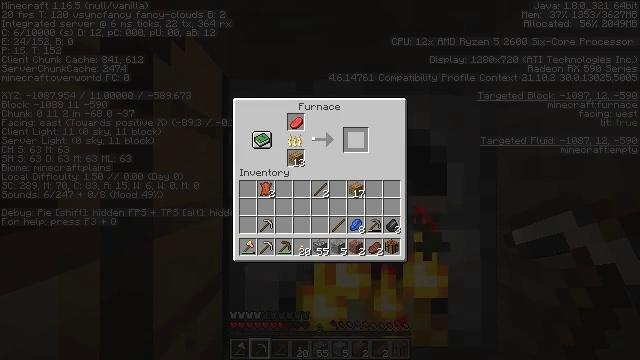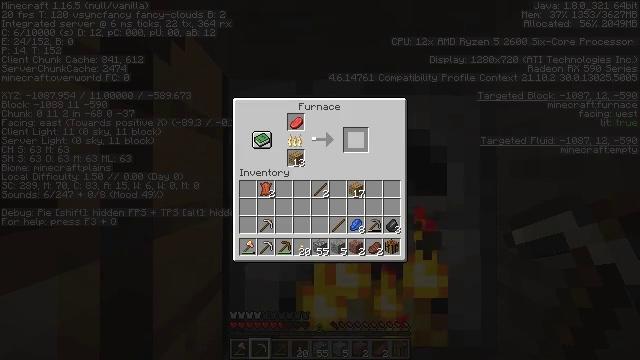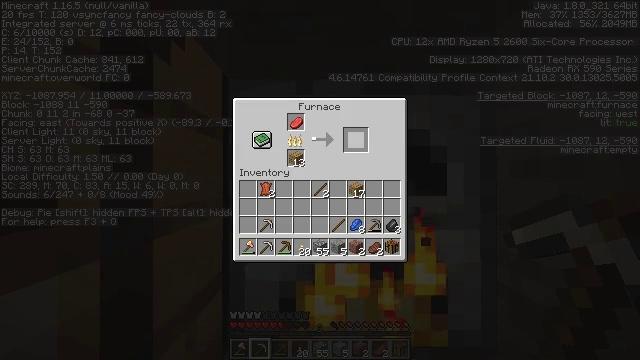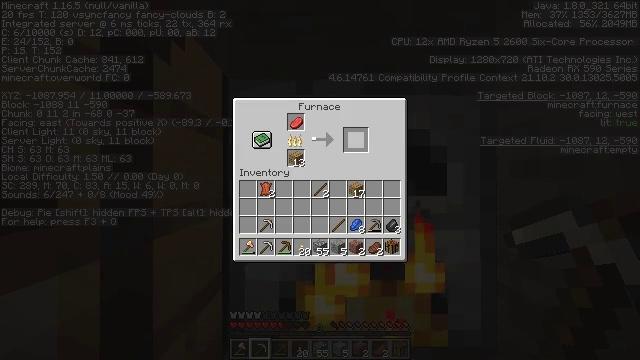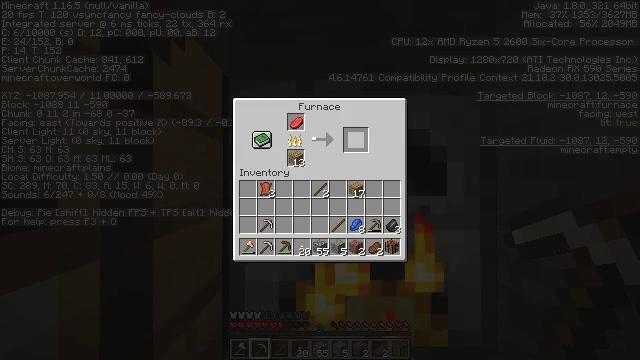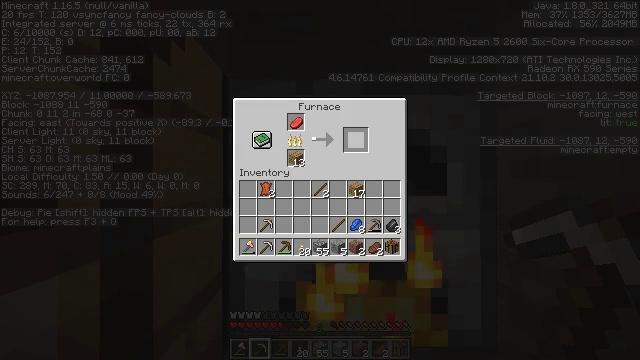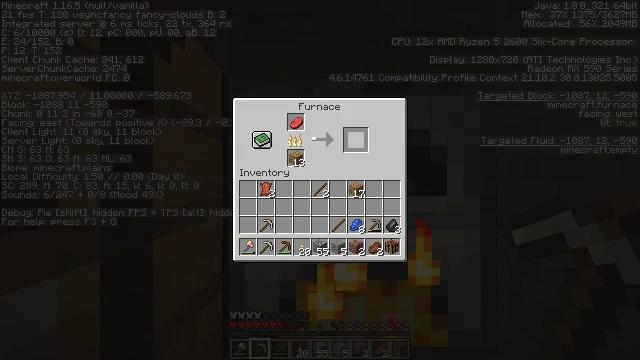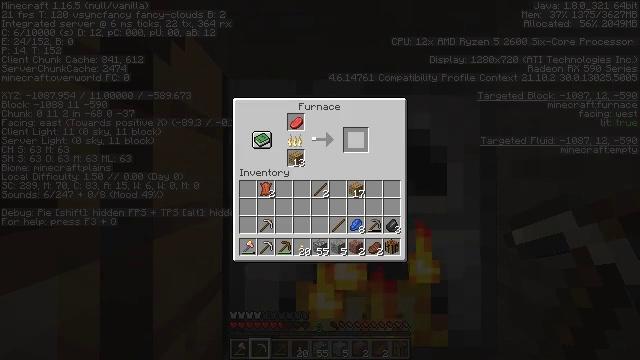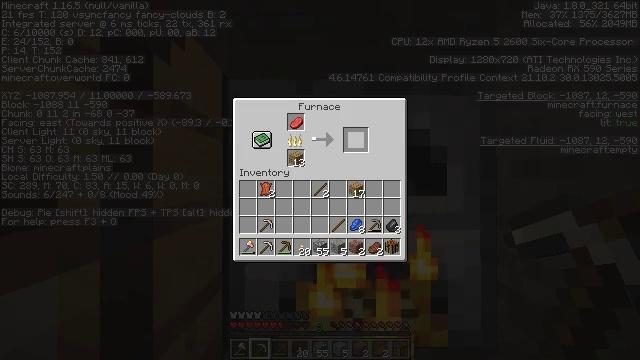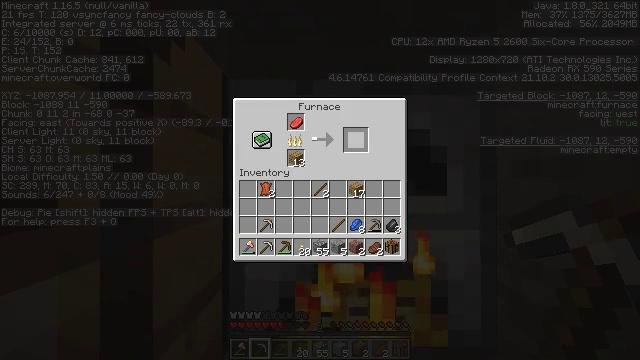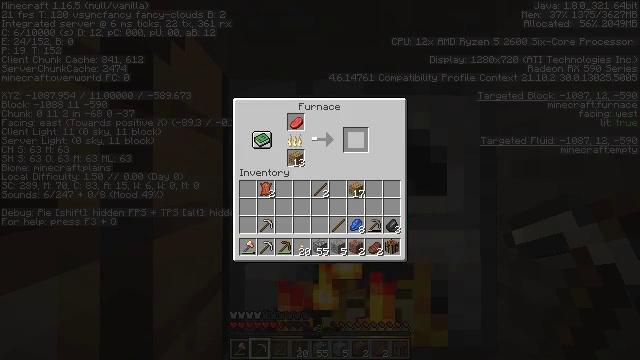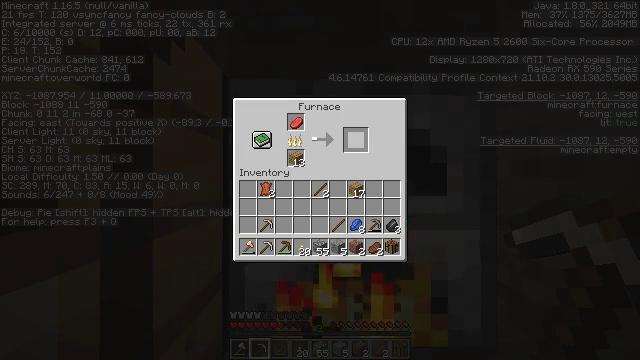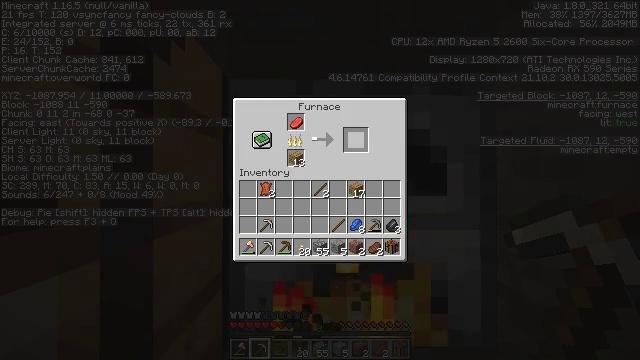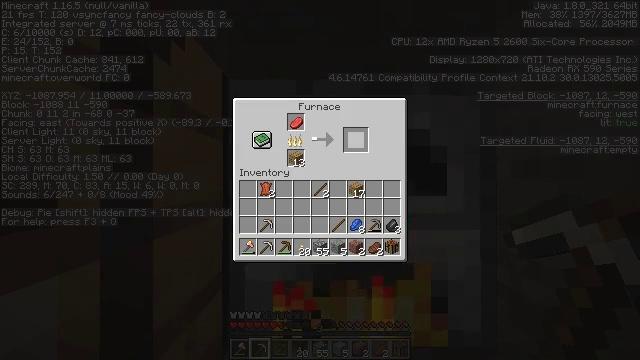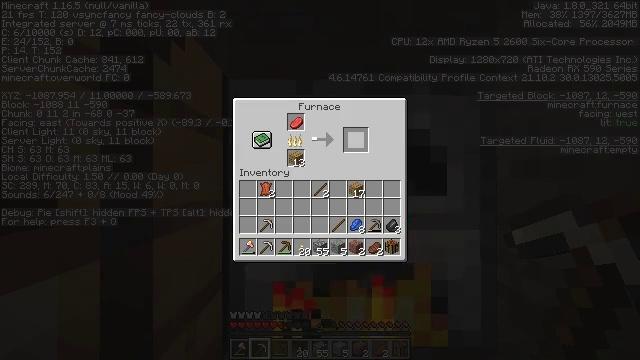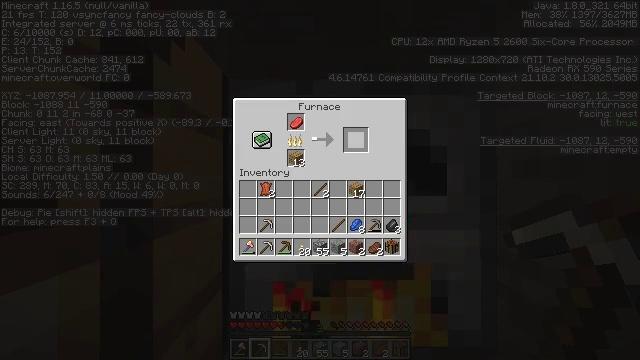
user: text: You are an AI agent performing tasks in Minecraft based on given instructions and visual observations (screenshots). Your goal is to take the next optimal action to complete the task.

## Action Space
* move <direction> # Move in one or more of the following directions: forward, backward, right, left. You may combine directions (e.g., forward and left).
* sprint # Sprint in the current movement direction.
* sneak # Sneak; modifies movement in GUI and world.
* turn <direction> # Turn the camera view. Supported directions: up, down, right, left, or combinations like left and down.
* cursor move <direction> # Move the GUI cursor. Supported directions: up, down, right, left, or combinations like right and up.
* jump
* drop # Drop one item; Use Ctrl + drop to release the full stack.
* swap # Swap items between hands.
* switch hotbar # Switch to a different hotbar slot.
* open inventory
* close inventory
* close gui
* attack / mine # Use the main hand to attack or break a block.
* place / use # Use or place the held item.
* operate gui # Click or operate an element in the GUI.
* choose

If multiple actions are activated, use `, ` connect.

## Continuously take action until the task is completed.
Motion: motion action
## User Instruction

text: Recycle the crafting table.
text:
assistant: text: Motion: no_op
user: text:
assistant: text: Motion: no_op
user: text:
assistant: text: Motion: no_op
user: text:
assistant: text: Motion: no_op
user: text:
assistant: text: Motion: no_op
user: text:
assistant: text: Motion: no_op
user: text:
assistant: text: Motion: no_op
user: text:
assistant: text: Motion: no_op
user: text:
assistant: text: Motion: no_op
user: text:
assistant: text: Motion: no_op
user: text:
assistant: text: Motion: no_op
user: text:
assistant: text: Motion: no_op
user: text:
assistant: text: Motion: no_op
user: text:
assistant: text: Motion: no_op
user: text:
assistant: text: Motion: no_op
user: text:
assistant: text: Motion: no_op
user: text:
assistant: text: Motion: no_op
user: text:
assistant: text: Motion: no_op
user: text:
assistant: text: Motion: no_op
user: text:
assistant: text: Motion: no_op
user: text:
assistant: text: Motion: no_op
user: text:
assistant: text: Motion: no_op
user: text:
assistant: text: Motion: no_op
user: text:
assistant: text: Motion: no_op
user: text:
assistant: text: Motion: no_op
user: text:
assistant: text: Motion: no_op
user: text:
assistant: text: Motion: no_op
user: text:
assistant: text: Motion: close gui
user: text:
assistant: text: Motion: no_op
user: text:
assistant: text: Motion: no_op